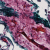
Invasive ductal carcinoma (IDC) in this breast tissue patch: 0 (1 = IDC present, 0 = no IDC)